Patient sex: F
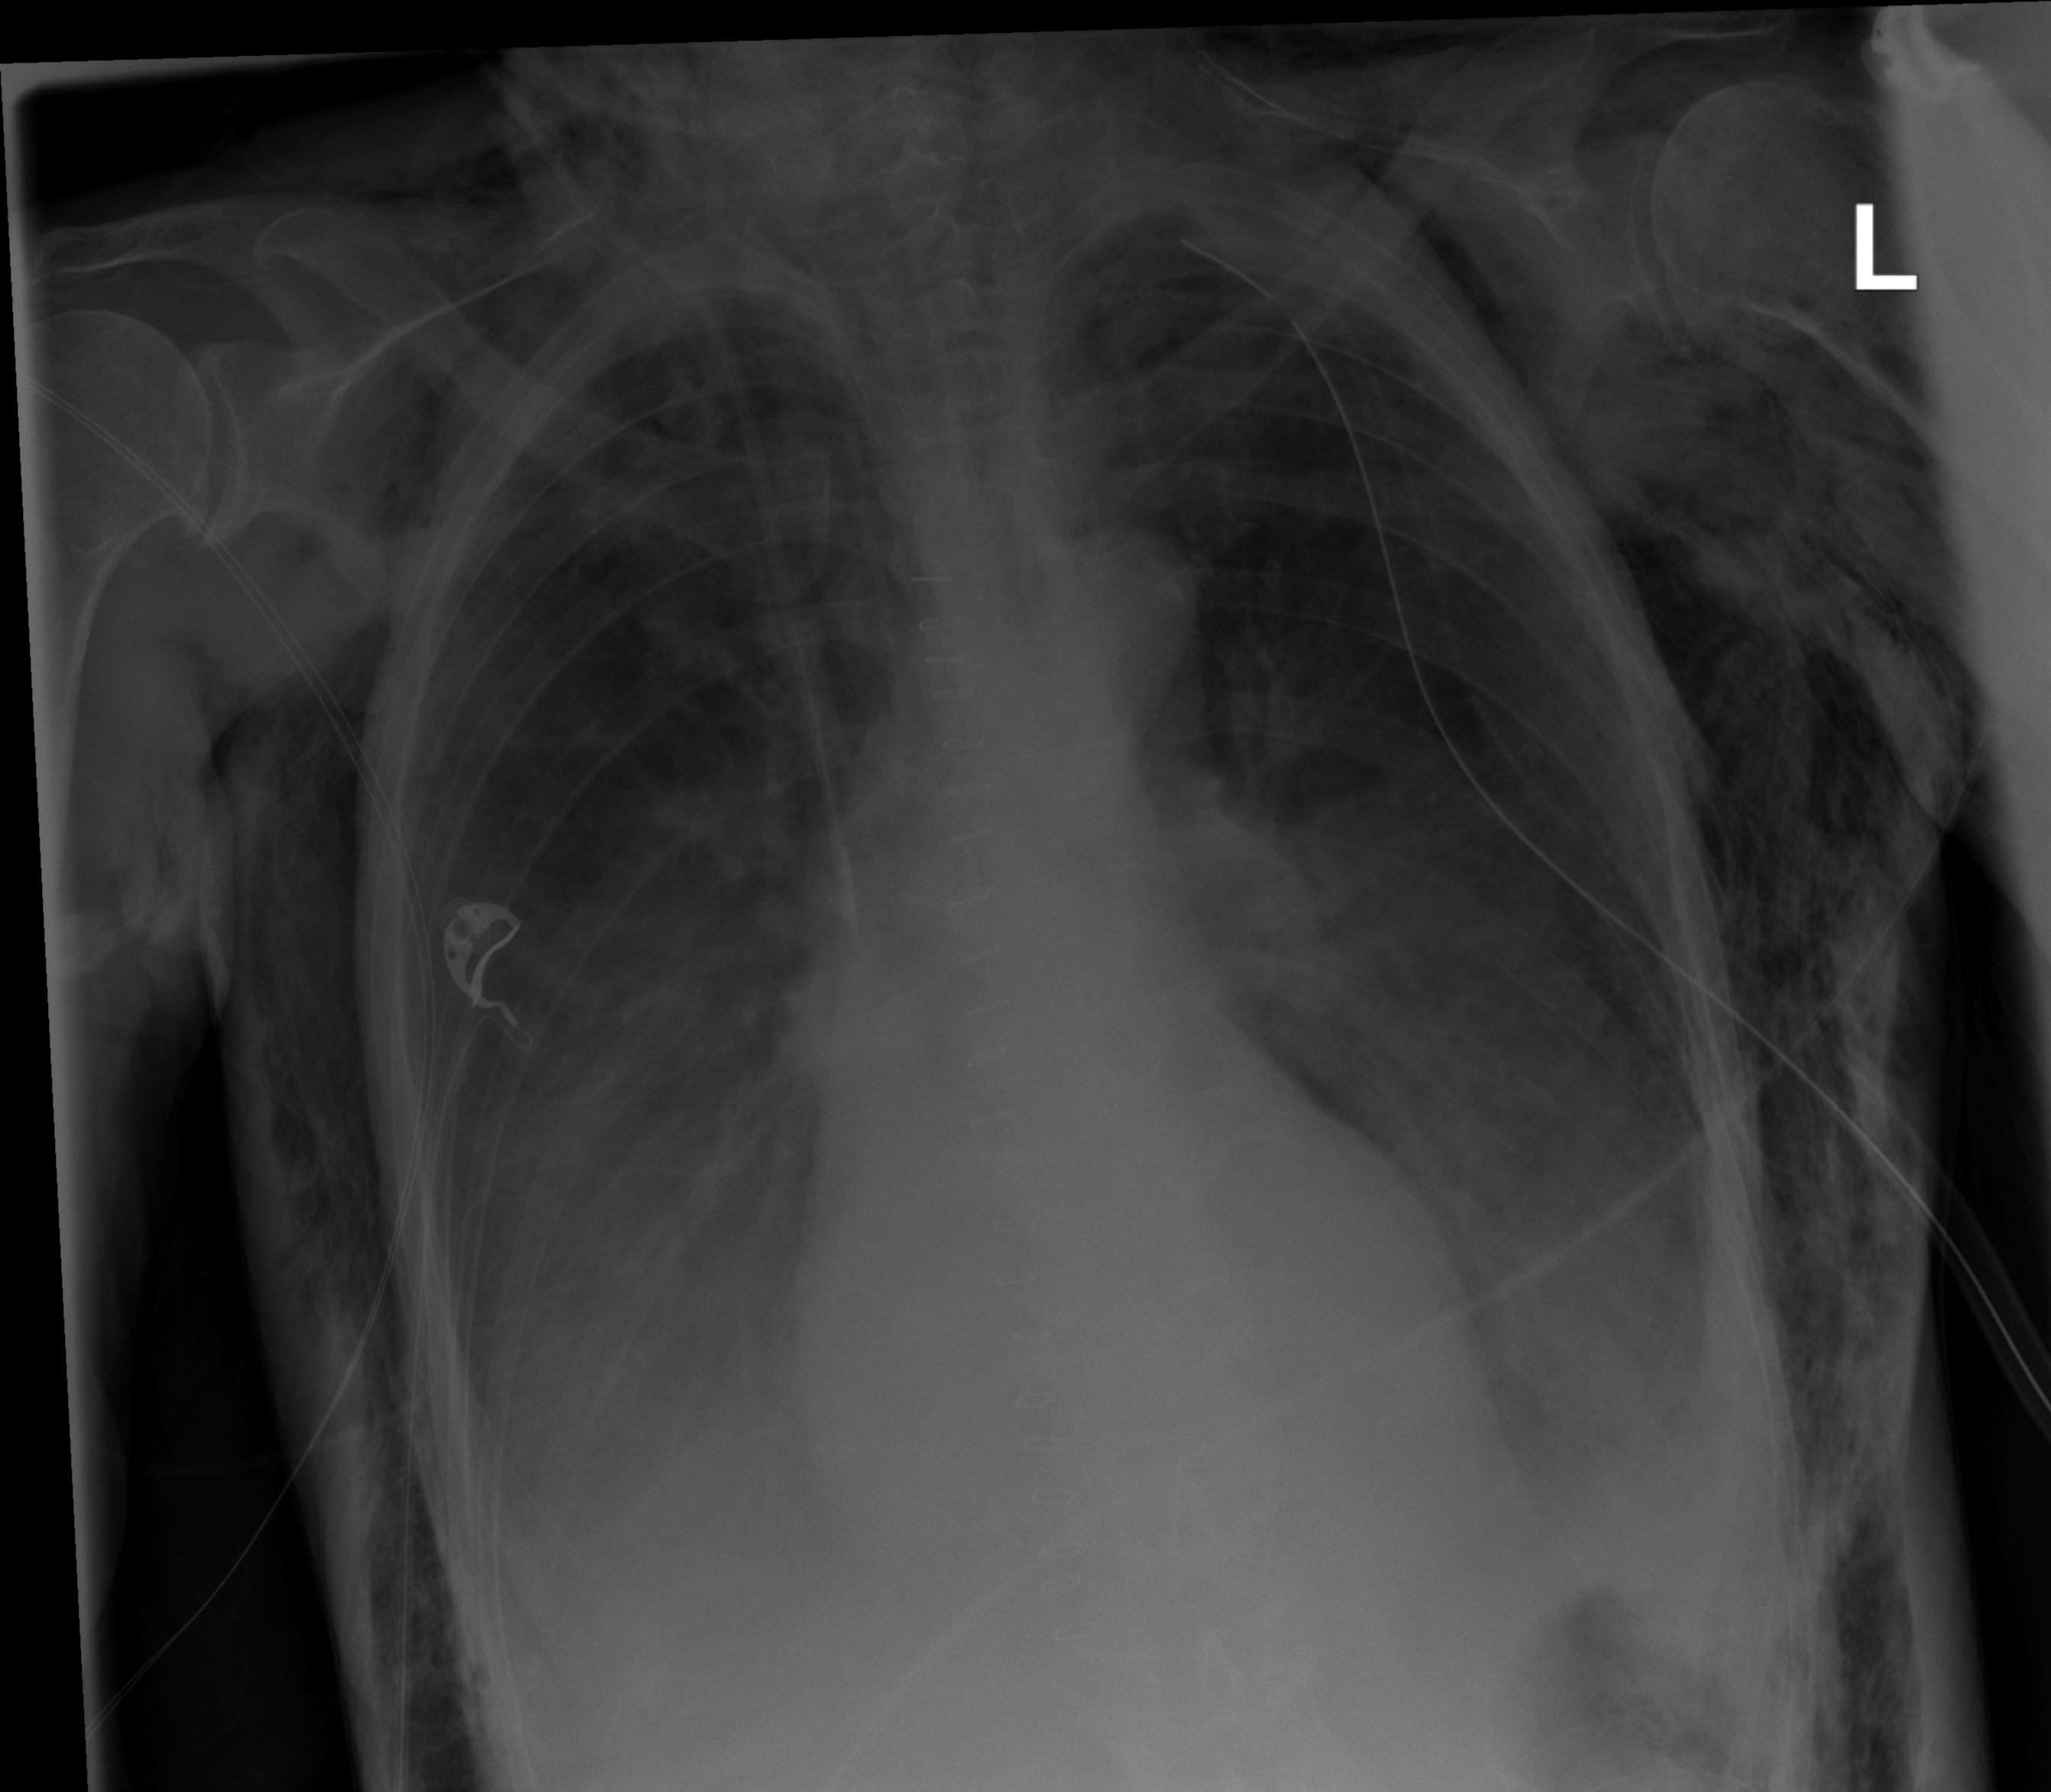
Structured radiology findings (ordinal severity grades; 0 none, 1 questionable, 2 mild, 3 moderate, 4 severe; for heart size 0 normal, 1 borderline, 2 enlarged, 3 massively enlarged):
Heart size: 0
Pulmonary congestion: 0
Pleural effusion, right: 2
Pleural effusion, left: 2
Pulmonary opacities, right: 0
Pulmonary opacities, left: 0
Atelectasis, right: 2
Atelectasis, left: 0